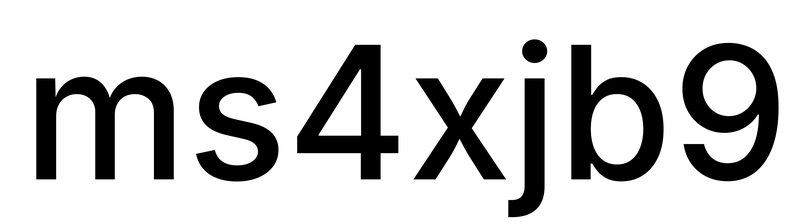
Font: Inter_Medium